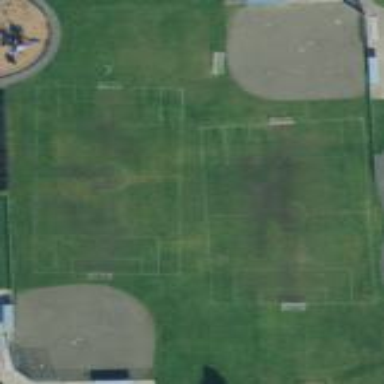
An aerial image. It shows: Multi-sport pitch suitable for baseball and soccer.